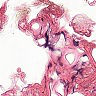
Metastatic tissue present: no